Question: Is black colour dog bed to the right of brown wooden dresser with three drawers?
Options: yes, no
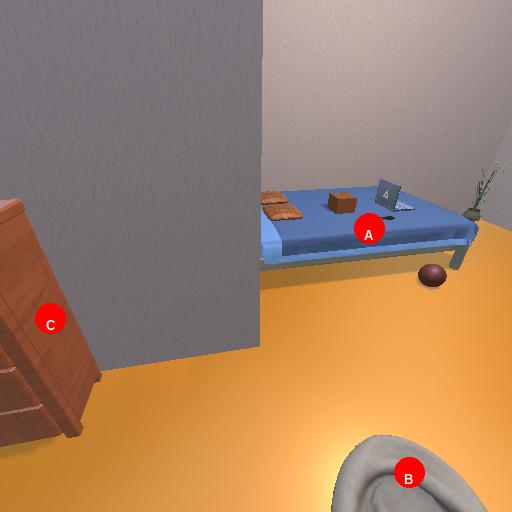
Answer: yes